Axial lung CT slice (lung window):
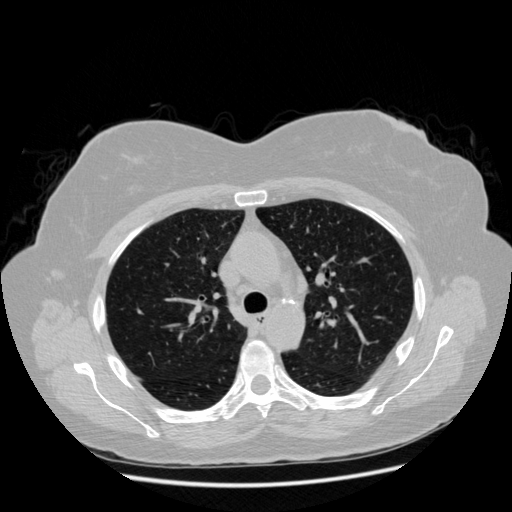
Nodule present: no